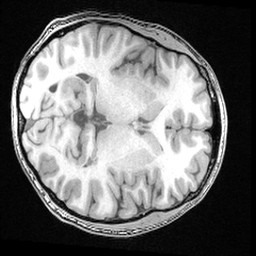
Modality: T1w
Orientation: axial
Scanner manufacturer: ge
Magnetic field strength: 3 T
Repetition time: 0.008572 s
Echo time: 0.003384 s